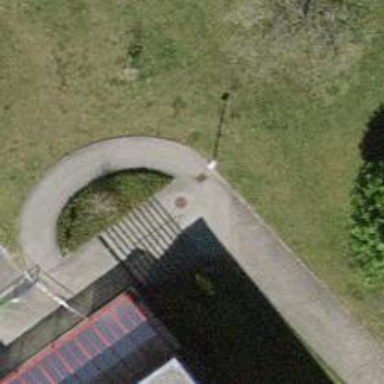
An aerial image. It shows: Set of steps on the road.